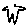
Label: star